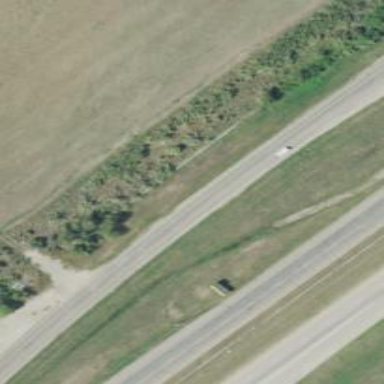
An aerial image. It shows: Secondary road with asphalt surface and frontage road.